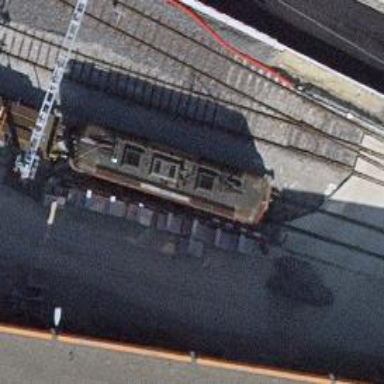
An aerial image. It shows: Single-track electrified railway service yard with contact line for trains.